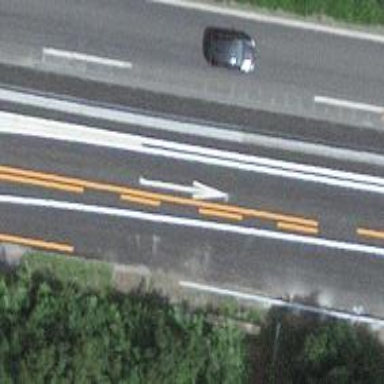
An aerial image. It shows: Road with "give way" sign.